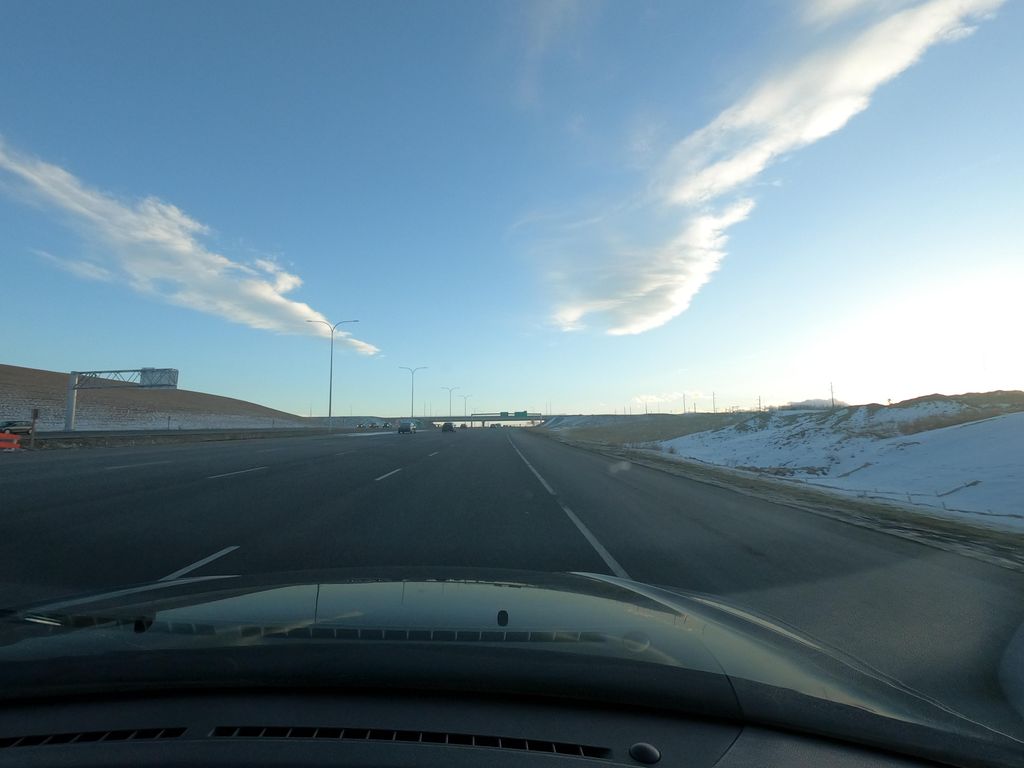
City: calgary